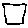
Label: square